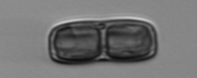
Label: Ephemera